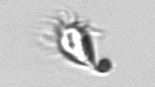
Label: Paratontonia_gracillima